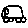
Label: car